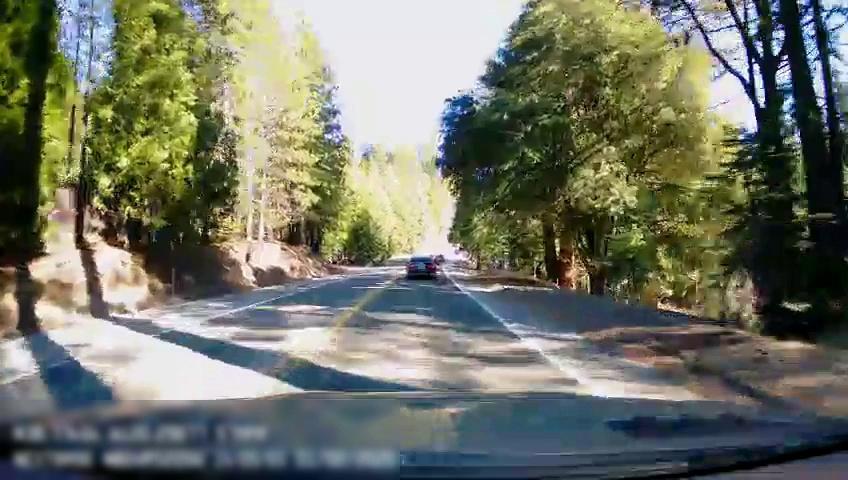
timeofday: Day
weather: Sunny
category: Drivable Space
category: Vehicles | Car
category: Vehicles | Car
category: Lanes | Opposite Lane
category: Lanes | Opposite Lane
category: Lanes | Current Lane
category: Lanes | Current Lane